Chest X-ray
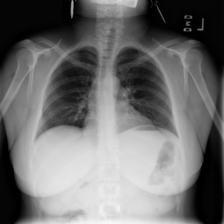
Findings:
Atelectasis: negative
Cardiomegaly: negative
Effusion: negative
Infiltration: negative
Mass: negative
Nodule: negative
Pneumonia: negative
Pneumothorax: negative
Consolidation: negative
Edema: negative
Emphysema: negative
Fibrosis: negative
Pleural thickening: negative
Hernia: negative